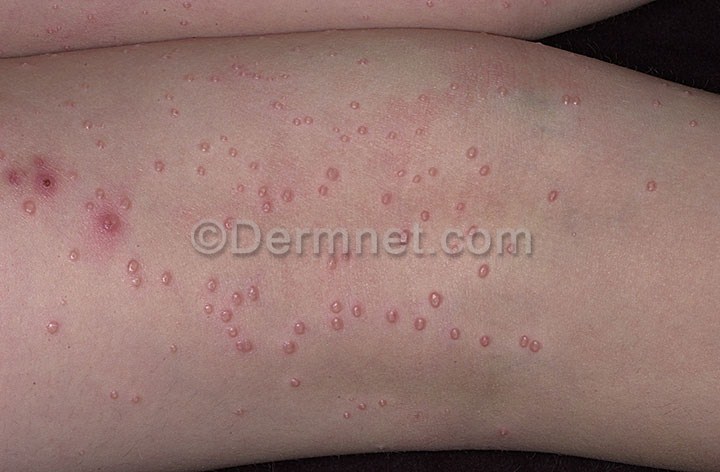
Disease: Warts Molluscum and other Viral Infections